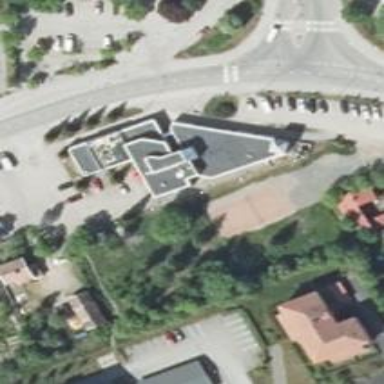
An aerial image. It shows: Government office.